Field crop: maize
Growth stage: 2
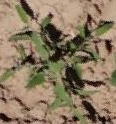
Species: atriplex